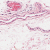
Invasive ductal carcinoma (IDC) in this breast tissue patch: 0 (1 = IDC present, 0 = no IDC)